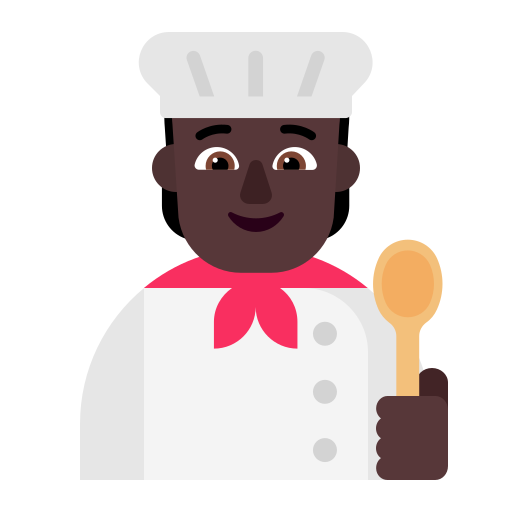
cook flat dark